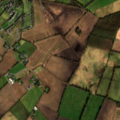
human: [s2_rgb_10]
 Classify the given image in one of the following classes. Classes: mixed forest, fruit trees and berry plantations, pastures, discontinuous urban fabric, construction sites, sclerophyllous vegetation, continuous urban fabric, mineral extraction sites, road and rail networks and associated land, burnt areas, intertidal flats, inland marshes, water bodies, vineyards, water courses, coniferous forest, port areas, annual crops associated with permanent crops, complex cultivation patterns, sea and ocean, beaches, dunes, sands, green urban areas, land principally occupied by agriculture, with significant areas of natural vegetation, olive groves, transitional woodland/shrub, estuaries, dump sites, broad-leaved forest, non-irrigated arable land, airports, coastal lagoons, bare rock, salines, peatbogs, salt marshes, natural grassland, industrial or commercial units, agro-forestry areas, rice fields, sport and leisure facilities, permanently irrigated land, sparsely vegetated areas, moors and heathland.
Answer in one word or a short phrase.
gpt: non-irrigated arable land, pastures